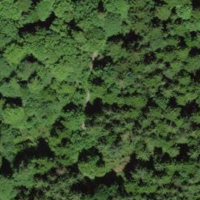
EUNIS habitat code: 44
Species observed at this site:
Prunella vulgaris